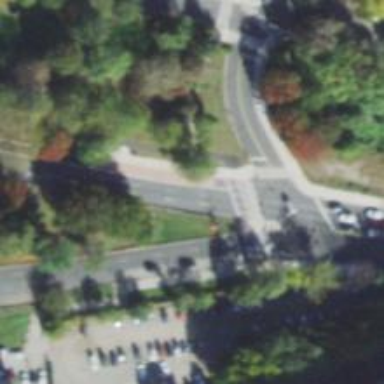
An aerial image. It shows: Marked cycleway with crossing island.